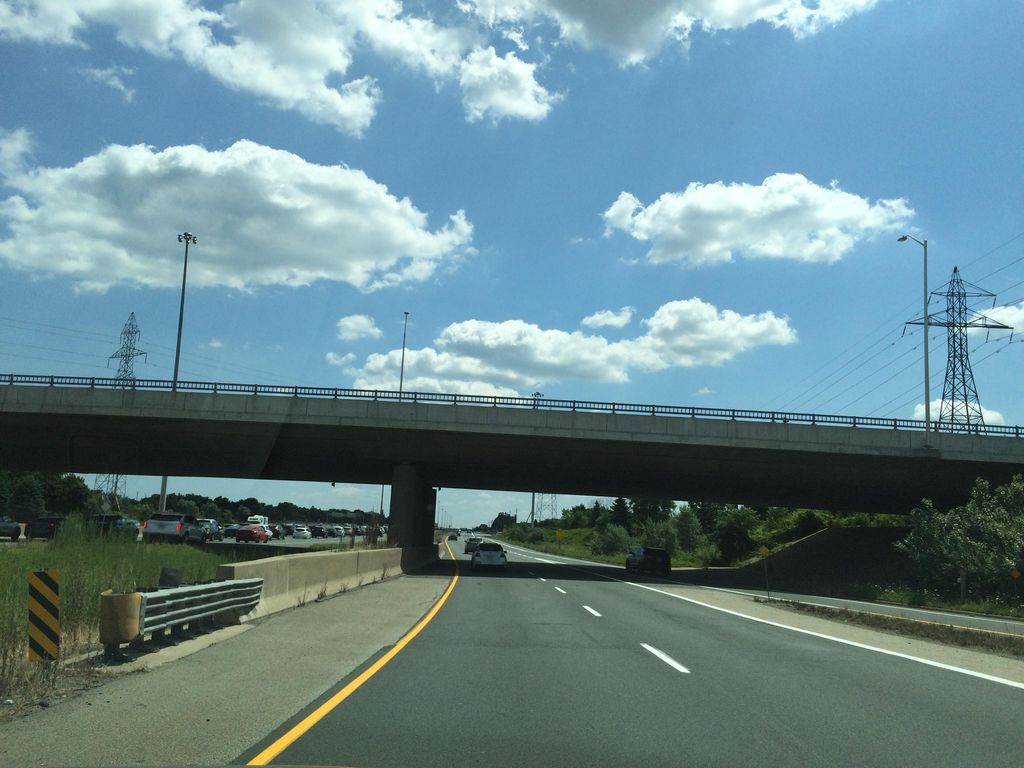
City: hamilton